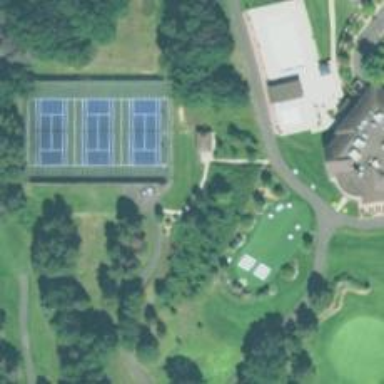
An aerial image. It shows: Path for both road and golf.